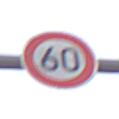
Verkehrszeichen: Geschwindigkeit60
Umgebung: Outdoor, Suburban
Tageszeit: Midday
Wetter: Overcast
Licht: Natural
Jahreszeit: NotSpecified
Kontrast: LowContrast